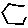
Label: hexagon